Field crop: maize
Growth stage: 2
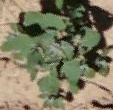
Species: chenopodium